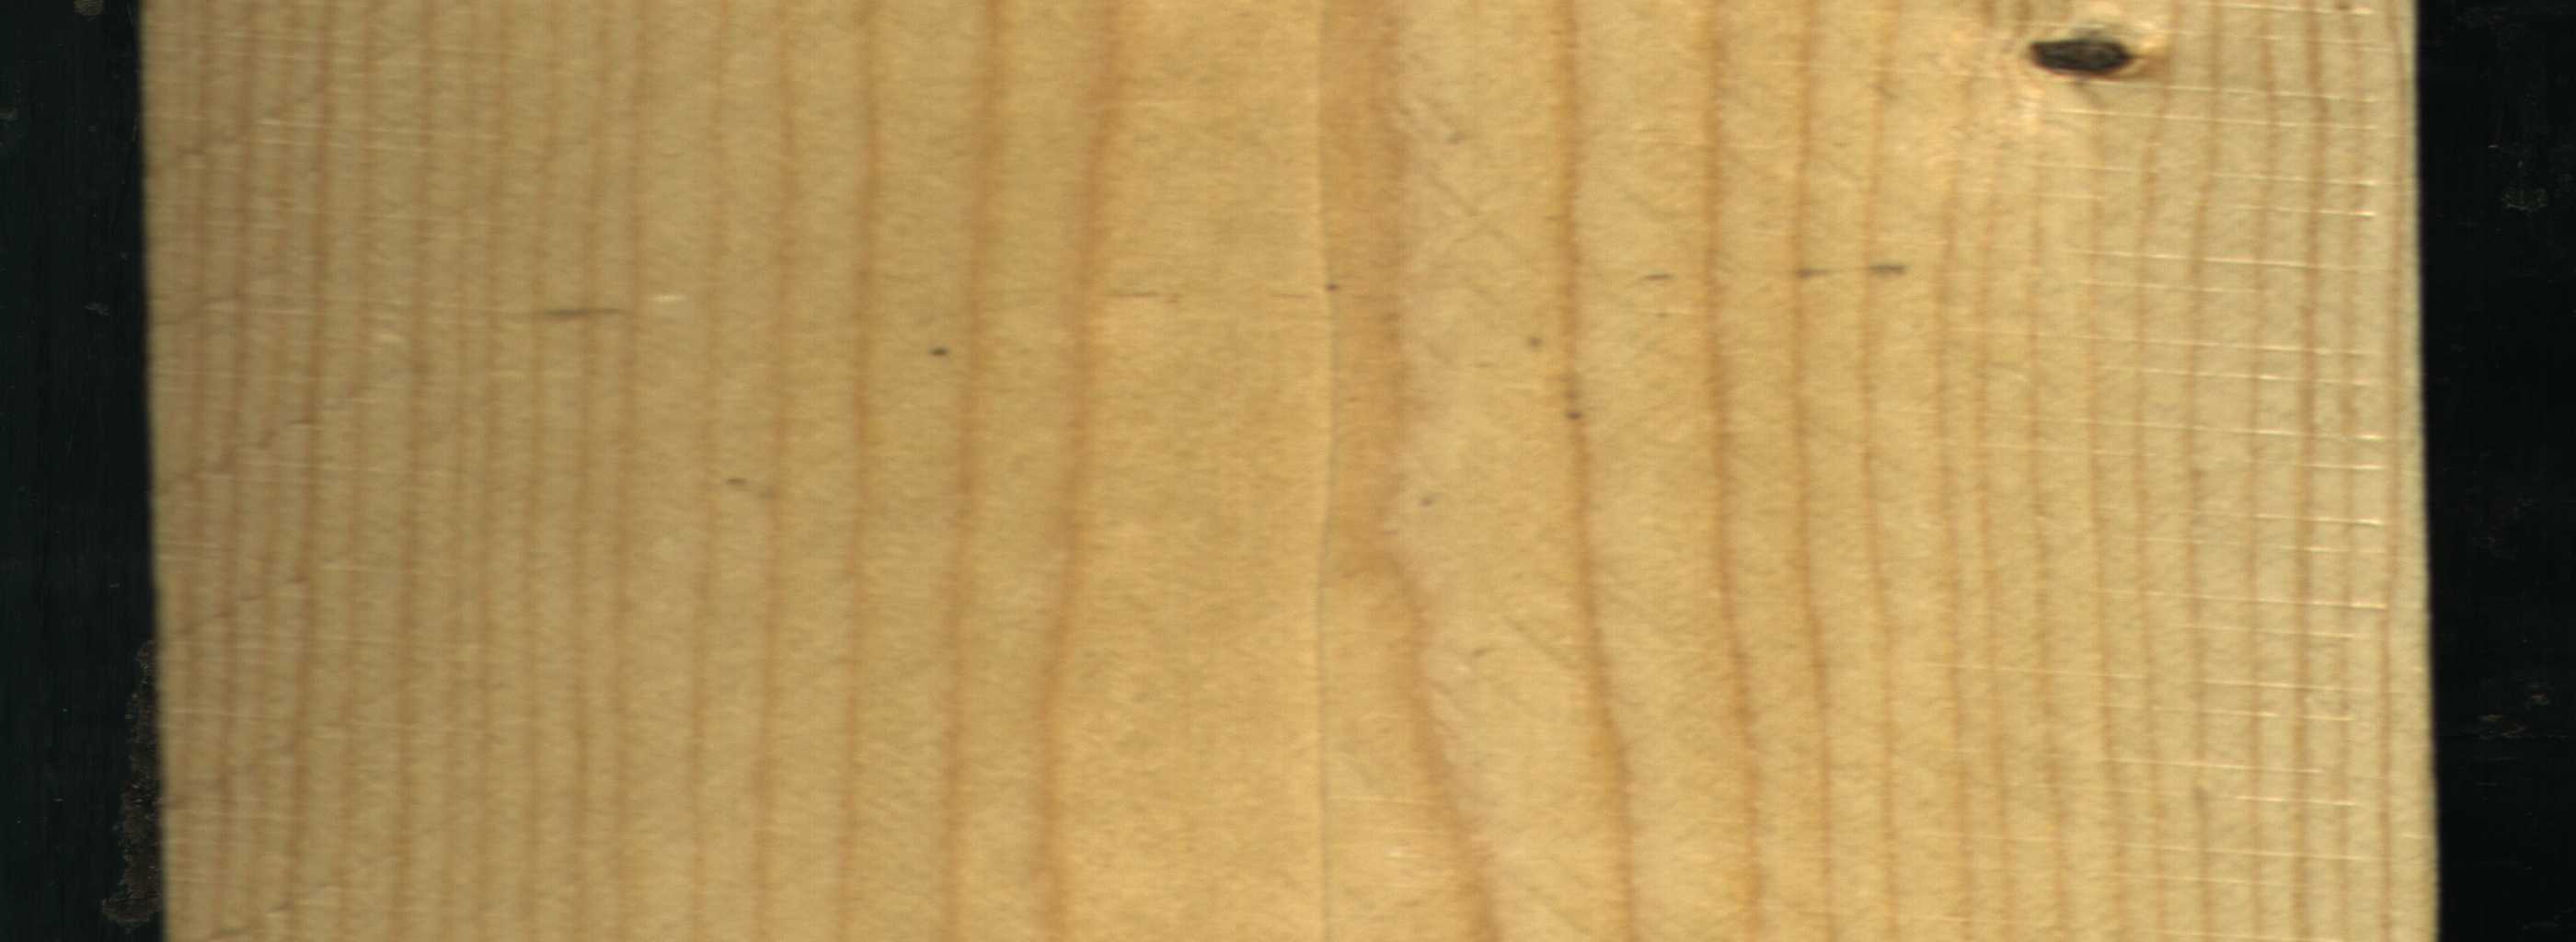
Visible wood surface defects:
Dead_Knot